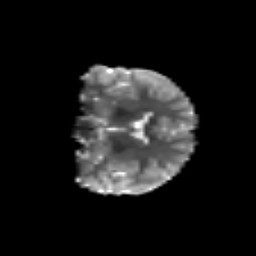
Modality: T2w
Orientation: coronal
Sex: female
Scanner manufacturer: siemens
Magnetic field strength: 3 T
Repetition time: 5 s
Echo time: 0.071 s